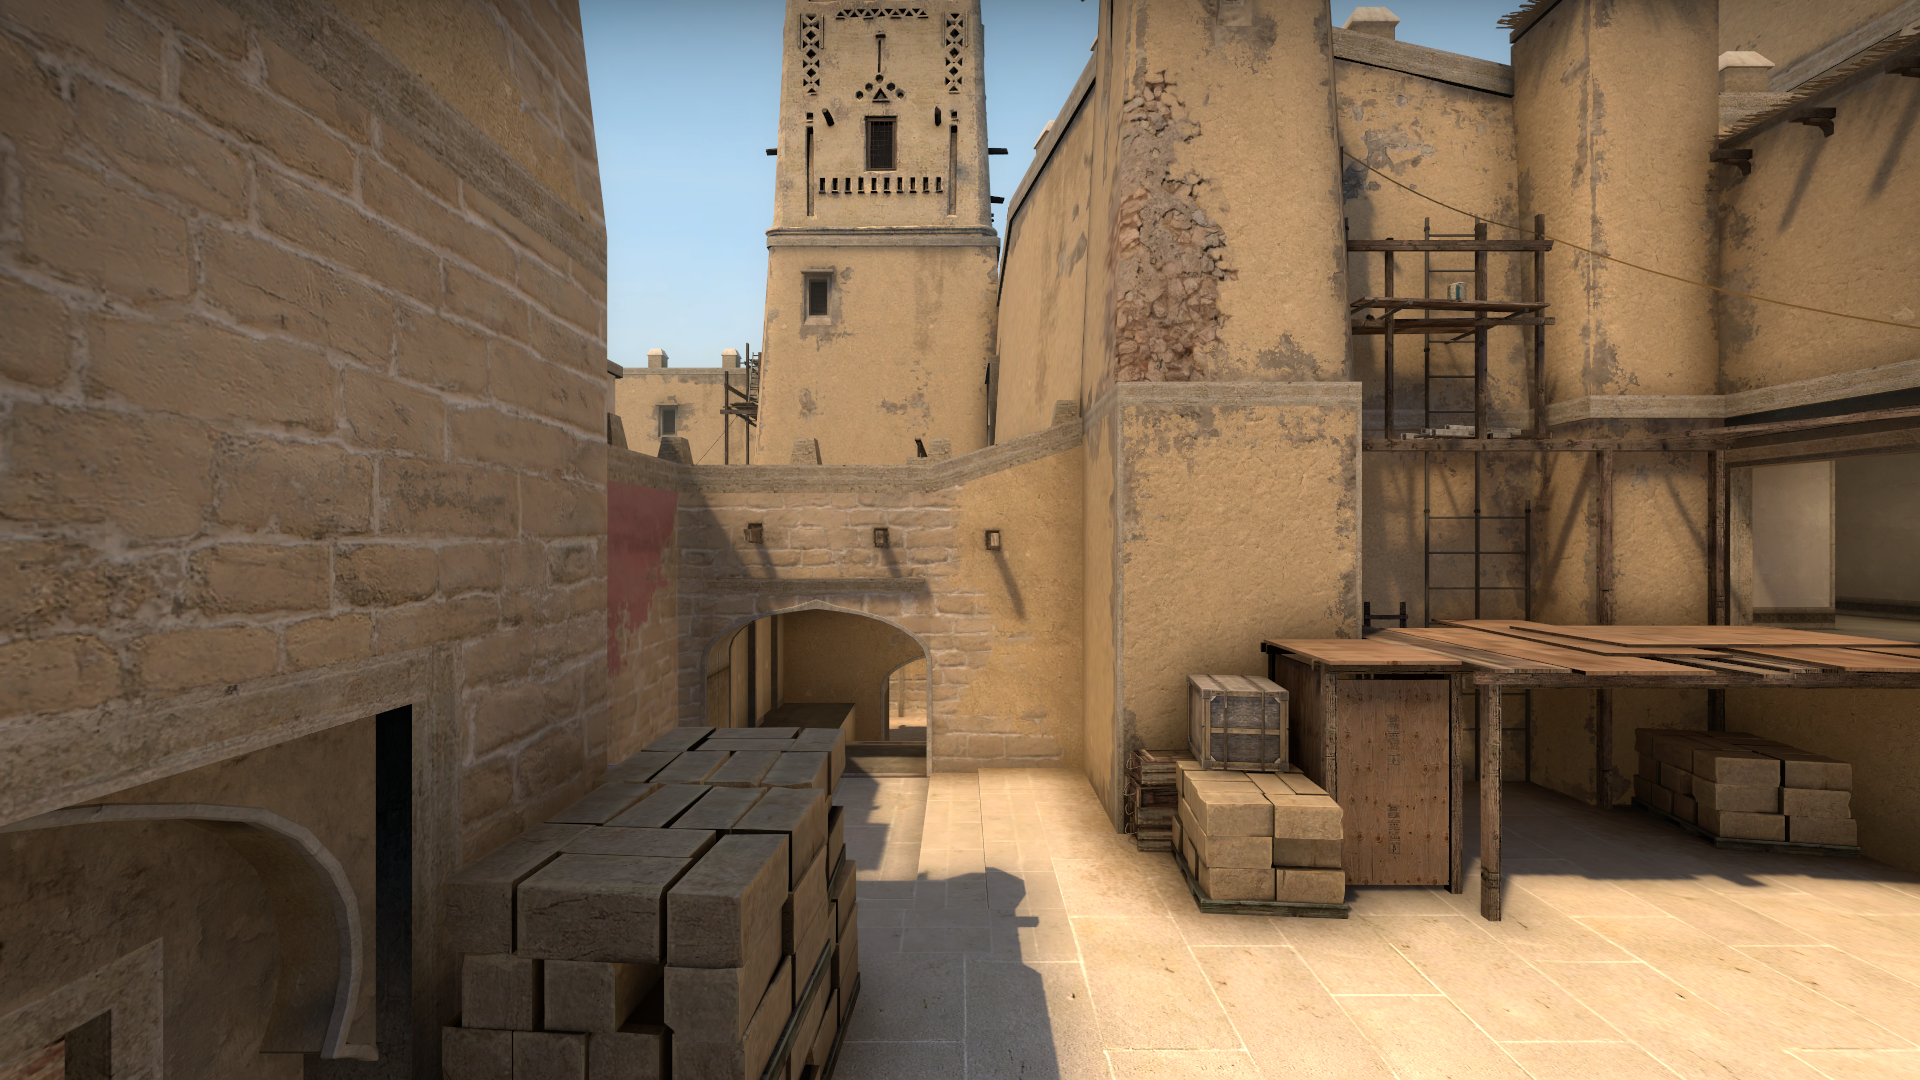
Map: de_mirage